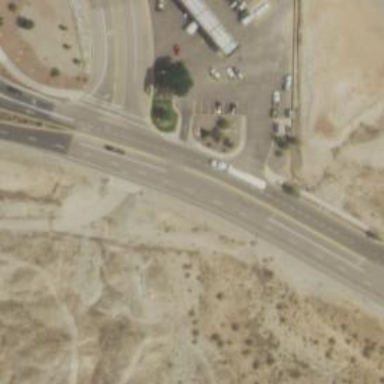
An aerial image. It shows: Primary highway.